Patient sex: M
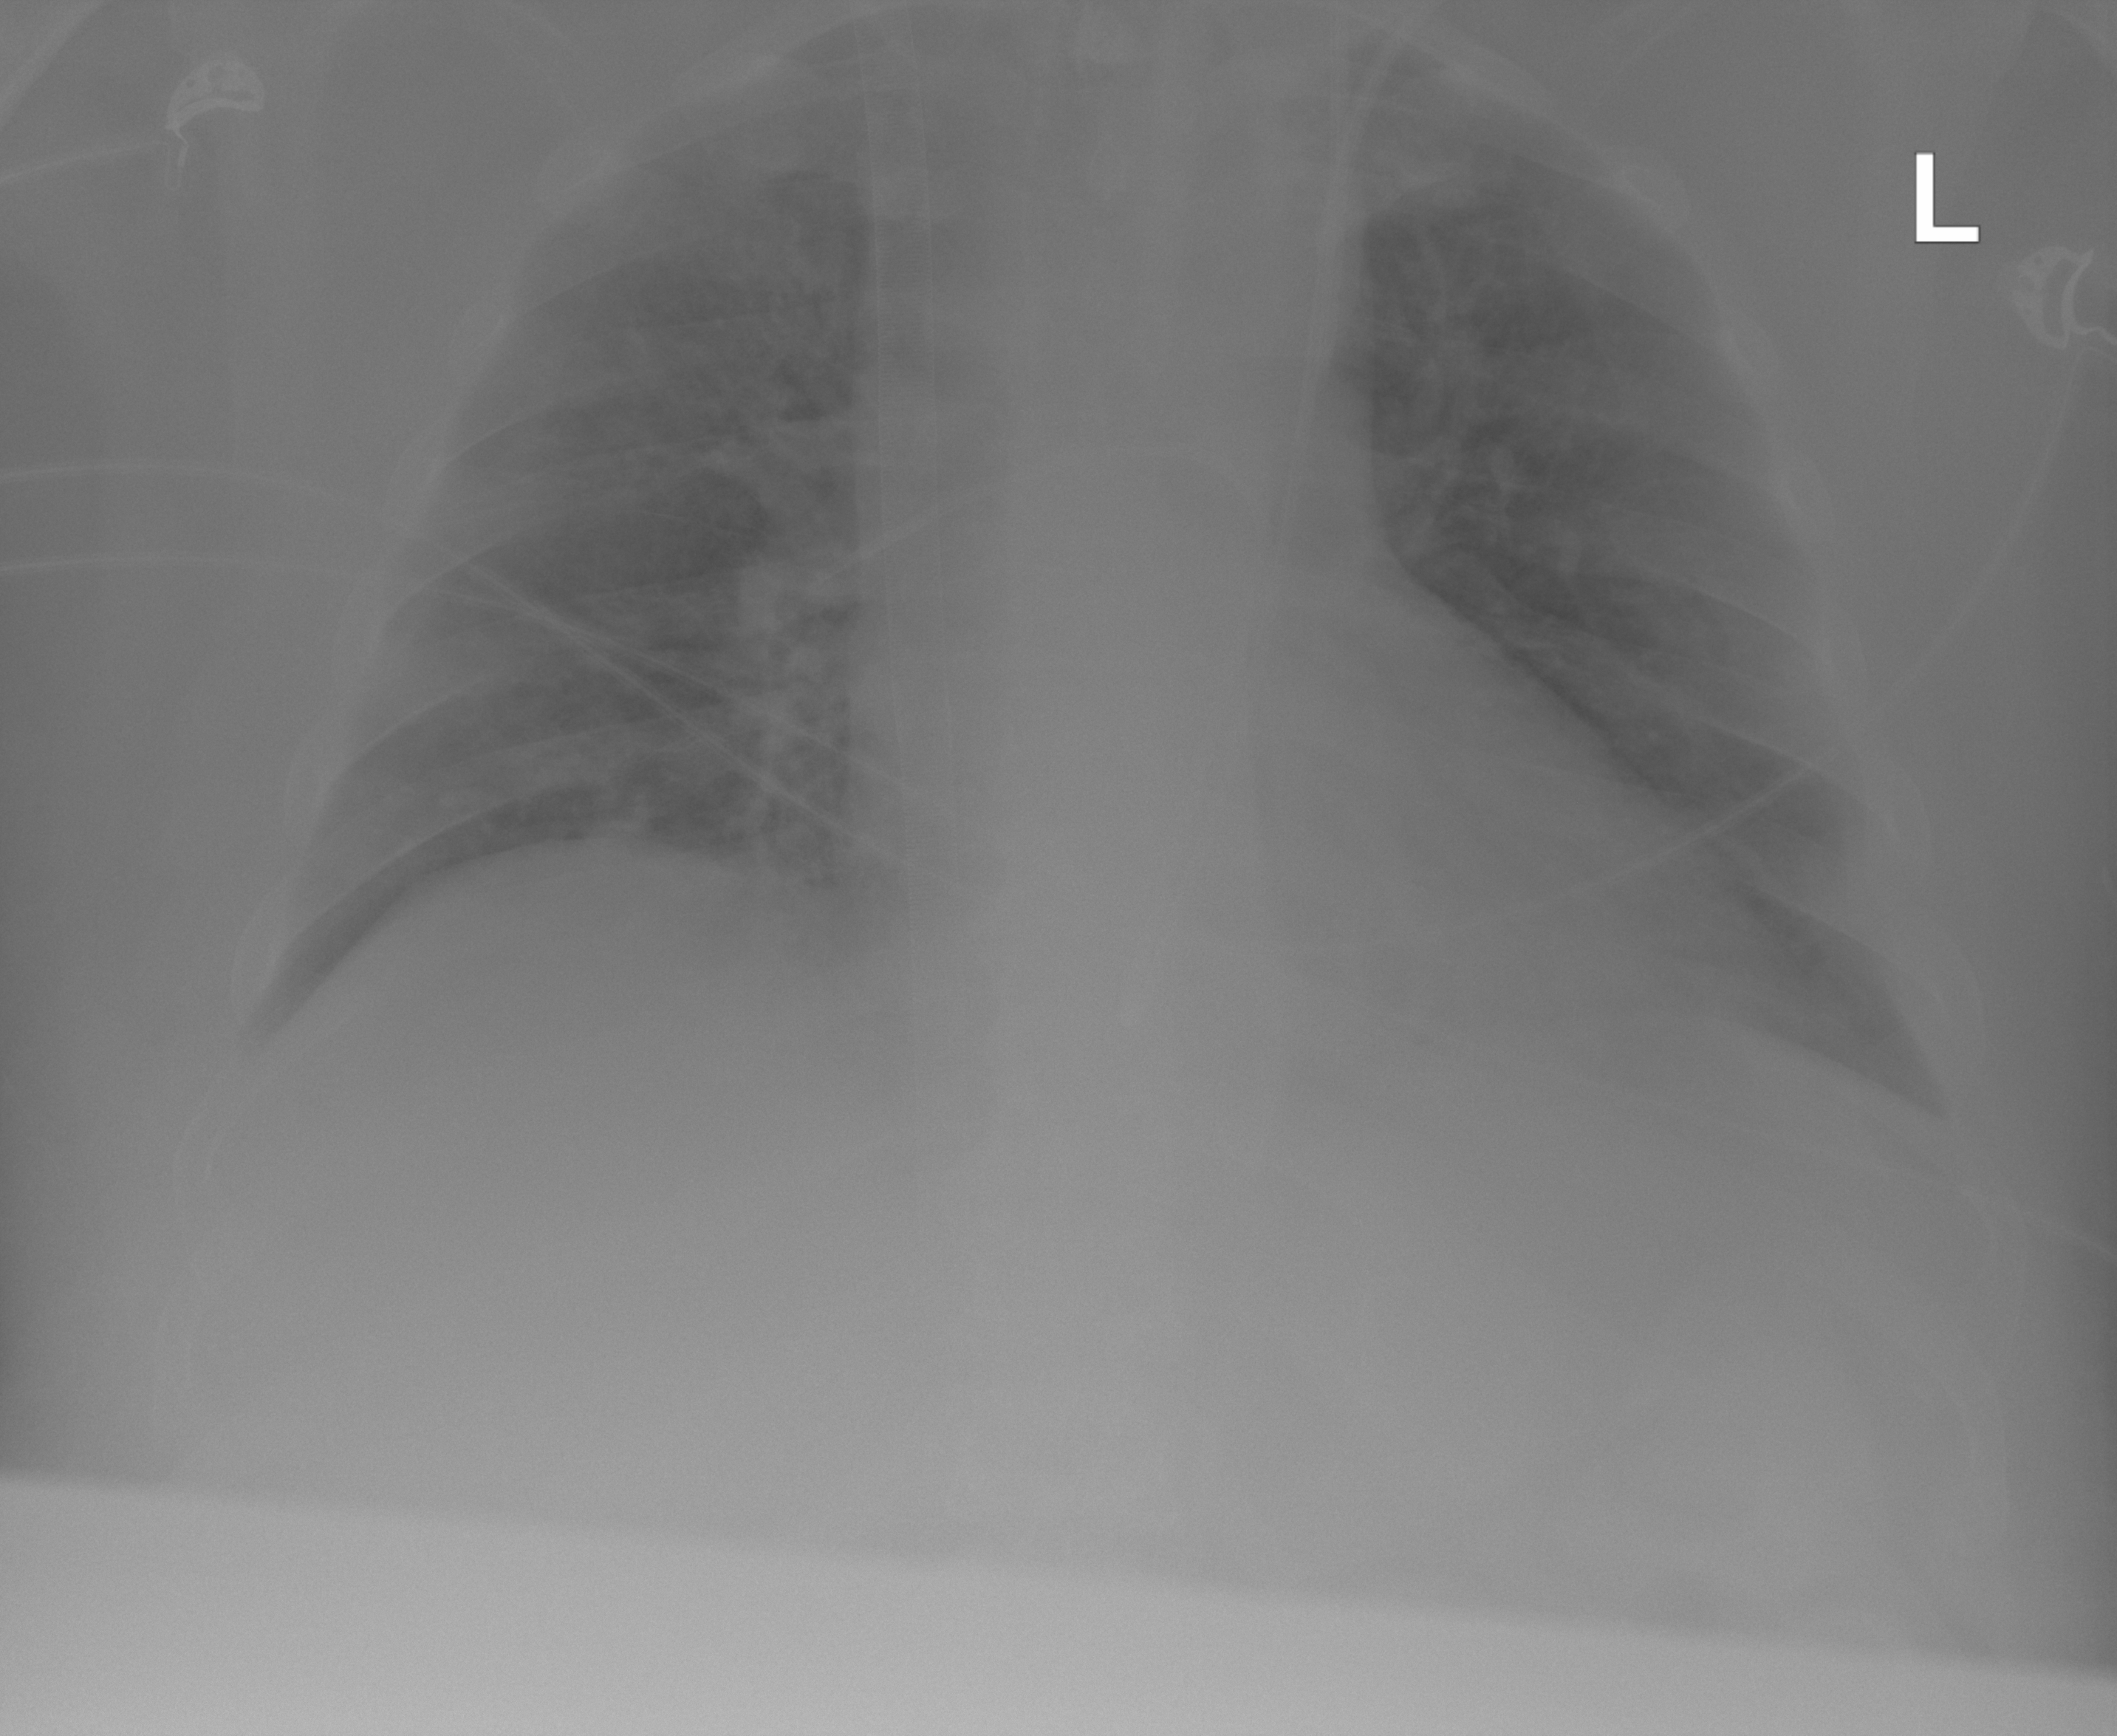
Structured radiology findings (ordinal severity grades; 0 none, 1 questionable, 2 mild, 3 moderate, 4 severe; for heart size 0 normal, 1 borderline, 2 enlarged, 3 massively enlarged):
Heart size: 2
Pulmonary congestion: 0
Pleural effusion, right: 1
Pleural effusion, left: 2
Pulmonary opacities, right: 3
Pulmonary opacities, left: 2
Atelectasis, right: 2
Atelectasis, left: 2